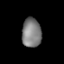
Tissue: lung
Cell type: Myeloid cells
Senescence score: 0.235
Nuclear area (px): 555
Mean DAPI intensity: 125.407